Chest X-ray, PA view. Patient: 36 years old, sex F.
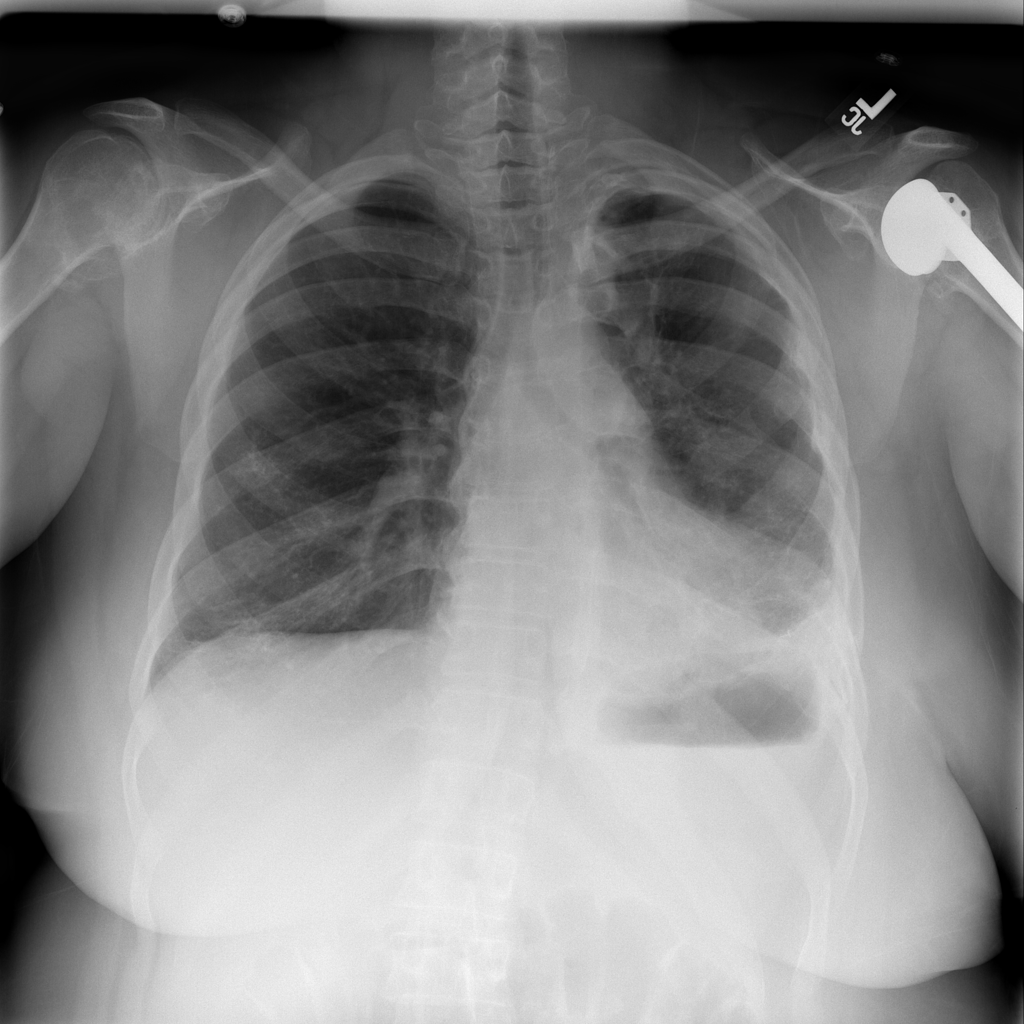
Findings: No Finding